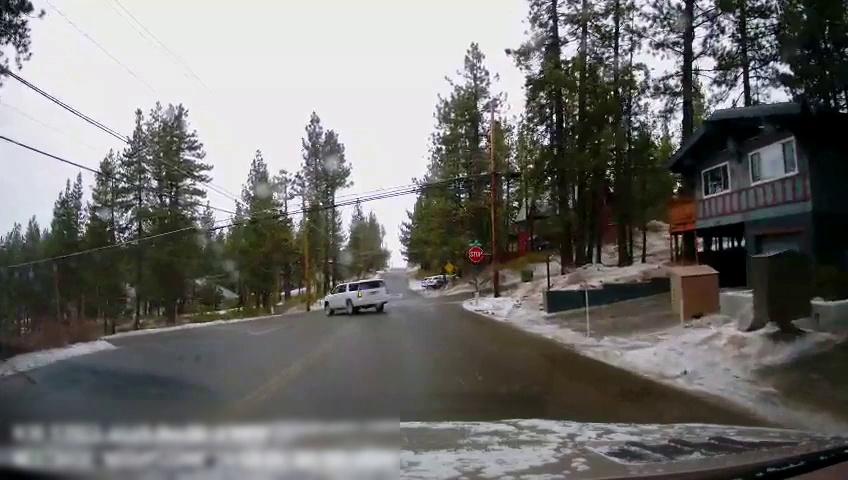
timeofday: Day
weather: Snowy
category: Drivable Space
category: Vehicles | Truck
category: Vehicles | SUV
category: Traffic | Signs